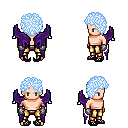
a pixel art fantasy rpg character, male body template, human, light skin, purple wings, gold greaves, white cyan curly afro hairstyle, metal gloves, ghillies, four views (front, back, left, right), 2x2 character sprite sheet, small pixel art, hard edges, no anti-aliasing